Aerial crown-view tile of a tropical tree (Barro Colorado Island, Panama), acquired 20250915:
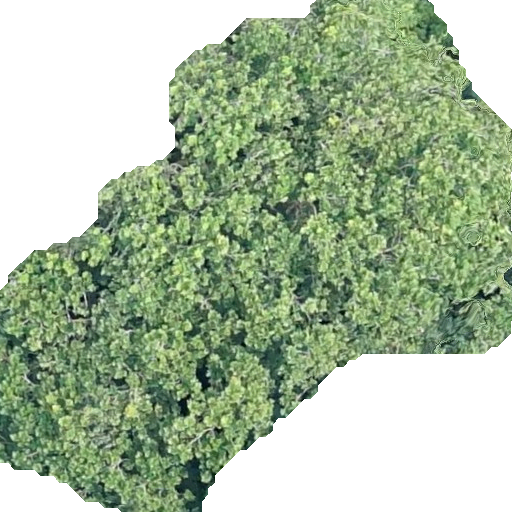
Species: Anacardium excelsum
GBIF accepted scientific name: Anacardium excelsum
Crown area: 262.038 m²